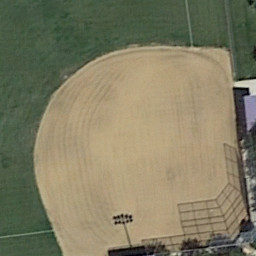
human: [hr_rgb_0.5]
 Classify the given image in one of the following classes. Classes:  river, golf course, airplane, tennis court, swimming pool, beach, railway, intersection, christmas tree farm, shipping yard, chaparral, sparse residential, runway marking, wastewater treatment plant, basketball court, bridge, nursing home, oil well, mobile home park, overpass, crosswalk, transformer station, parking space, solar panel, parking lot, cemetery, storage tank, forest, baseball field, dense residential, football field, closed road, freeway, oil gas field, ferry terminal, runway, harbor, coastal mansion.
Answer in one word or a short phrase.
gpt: baseball field